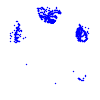
Particle: proton